Question: Does anyone with IntelliJ & NetBeans experience know, if IntelliJ has some similar feature as for NetBeans "Make controller" when right clicking the corresponding FXML file?
I think it is pretty important since it updates, if I have added something new (a FXID for example), and if I deleted it and such - and also places it in the correct place by itself.
I know you, in Scene Builder, can go to , but this is just not enough automation, especially not from a Jetbrains IDE.
This also means that the following link is not an answer:
<URL>
[]
<URL>
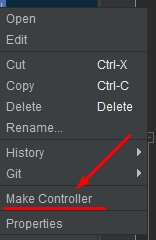
Answer: Rather than having an action to create the controller, IDEA uses <URL>. And its philosophy would be to keep the controller in sync as you edit the FXML file rather than recreating it to update it with changes.
For example, when you create an FXML file, IDEA offers to create the controller:
<URL>
First I name it as desired, and then use an Intention to create the corresponding class:
<URL>
Then as I add things to the FXML, IDEA offers to create the corresponding items in the controller:
<URL>
Similarly with an 'fx:id':
<URL>
And if I use the rename refactor to change the 'fx:id'
<URL>
it renames the corresponding field name in the Controller to match. So instead of editing it and then recreating the controller to capture the name change, it simply keeps them in sync. But again, the key is to use the rename refactoring and not just "manually" edit the 'fx:id'.
# Edit to answer follow-up questions in comments
I only dabble in JavaFX to write simple dialogs as front ends to command line scripts. So I'm by no means an expert and may not be aware of a JavaFX related feature in IDEA. But I have been using IDEA for 14 years and typically know what to look for in terms of features and "how do I" questions.
> Can you shed some light on using this kind of stuff with Scene Builder, if you know something about it?
Whenever I use a WYSIYWG editor like Scene Builder, I still keep an eye on and cleanup the code it generates. I'm still a bit old school in that way. And I believe IntelliJ IDEA adheres to that philosophy.
> I find it really hard to believe IDEA has no way of "mass automatic updating" edits made in Scene Builder
I can tell you as an IDE, IDEA is not big on Wizards or mass code generation. Instead it's more "surgical" in nature. It's "code by intentions" philosophy is to enter/edit your intent, and then use an intention/quick-fix to implement that intention. Thus any code generation it does is small and focused. in some cases you can ask it to simultaneously apply an intention to multiple items by opening the intentions side menu (using the right arrow key) and selecting the "Fix All '' problems in file". Again, given my limited experience with JavaFx work, I may not be aware of something. But I'm not seeing anything where such a thing would be and I'm not seeing anything in the Help pages.
<soapbox>
When I first started using IDEA in 2003 I too wondered where all the wizards and mass code generation features that my old IDE provided were. (I previously used Forte for Java, the predecessor to NetBeans.) At first I missed them. Then I started using intentions and refactorings for everything. After a couple of months, I didn't miss the wizards. After a few more months, I came to hate wizards in other IDEs. In the long run, I was far more productive using the intentions & refactorings. And I noticed I was no longer spending a lot of time dealing with compile issues and bugs that I did when I used wizards.
</soapbox>
> If I assign fx:id's to a lot of buttons and such in Scene Builder, do I then have to manually go into the code view of the fxml file, find all of the fx:id's and for each of them alt+enter to get them into the controller?
Unfortunately for the "create field" intention for missing IDs" there is not a batch mode available. So you can not use the "fix all" option. My educated guess as to why not is that when creating the field you are given the opportunity to select the type for it. For example, with the 'fx:id' for a label, I may want to type the field as 'Label', 'Labeled', 'Control', etc. Granted in most cases you are likely to type it as the actual type it is in your FXML. So you may want to open a feature request asking for a batch mode to be made available for the "Create field" intention that defaults the field to type used in the FXML. Nevertheless, if you get use to using to navigate to the next error, and then using + (or ) to open the quick fix, you'll find you can add the missing fields very quickly.
> if I deleted some fx:id's also, then I would have to remember which ones they were, to them manually delete them in the controller?
Again, instead of just "manually" deleting an 'fx:id', use an IDEA refactoring. When deleting 'fx:ids' (or anything) use the "Safe Delete" refactoring. With your cursor on the id (either in the FXML file or the Controller), type + (or ) to launch "Safe Delete".
<URL>
If there are no usages, the field is deleted. Otherwise you get a warning:
<URL>
Click the "View Usages" button. The "Find" toolbar will open up showing the usages.
<URL>
Update your code to remove their usages. Use the "Rerun Safe Delete" button to monitor your progress. Once all usages are done, hit the "Do Refactor" button to delete the usages. While this may seem more involved than some sort of regenerate the controller option, my question would be how would such a feature deal with the usage of that field in a method within the controller? Would it just not recreate the field leaving a compile error in my controller? How would it "regenerate" all the customization I've made to the controller?
The Safe Delete also keeps your code error free. If I had a dollar for every time I went to delete a something I absolutely knew was not being used anywhere only for the safe delete refactoring to pop up a warning about the place its being used that I totally forgot about.